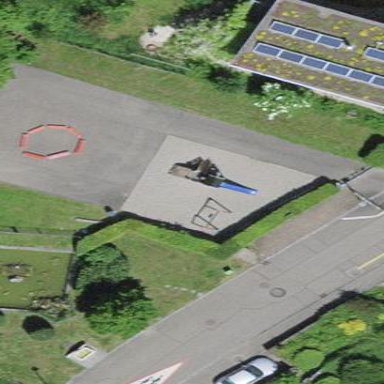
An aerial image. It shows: Playground area for leisure activities on the land.